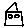
Label: house